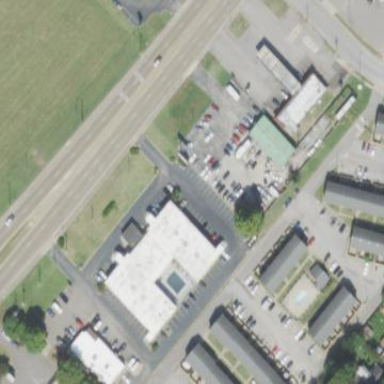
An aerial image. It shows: Motel that caters to tourists.